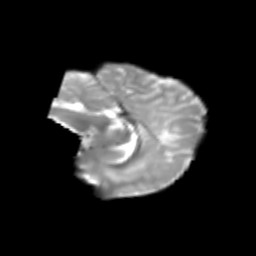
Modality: T2w
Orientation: sagittal
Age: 6
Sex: male
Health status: healthy